Field crop: tomato
Growth stage: 1
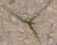
Species: cyperus